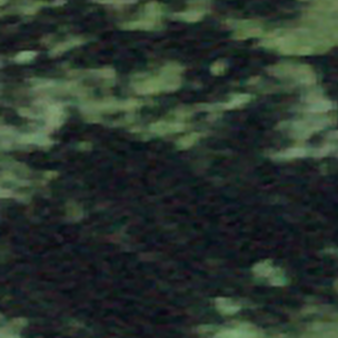
Label: other